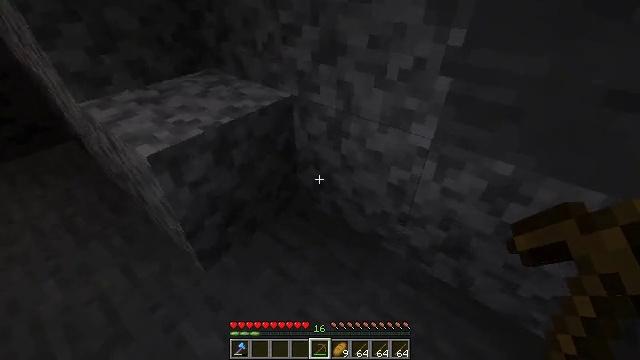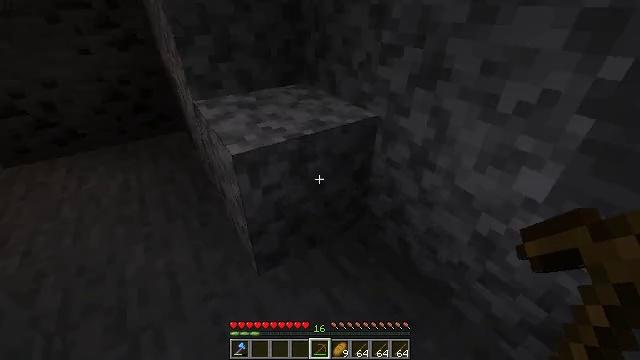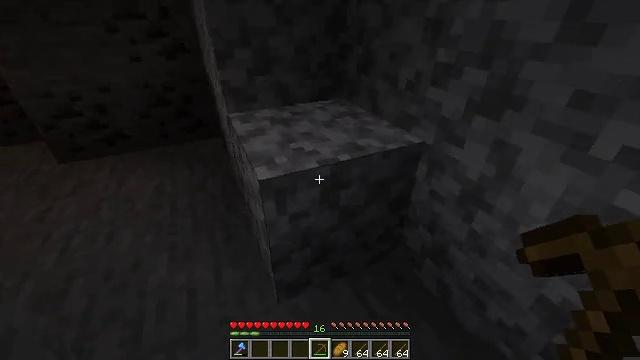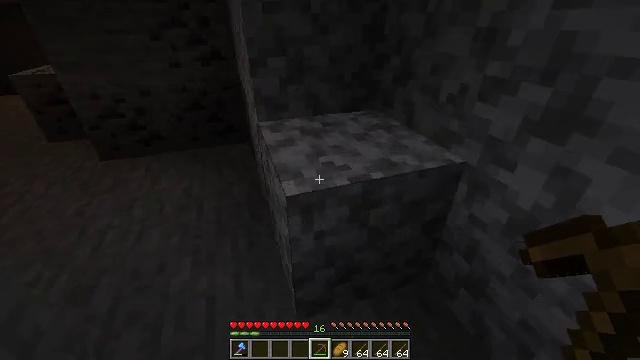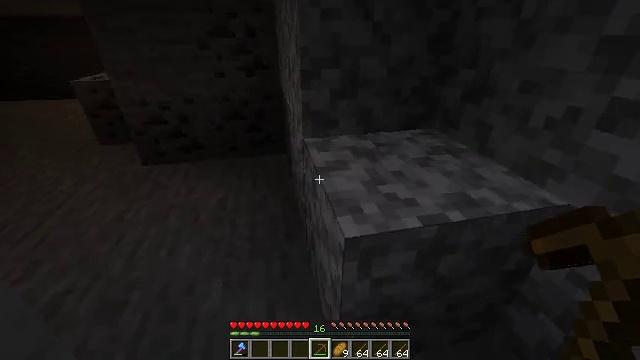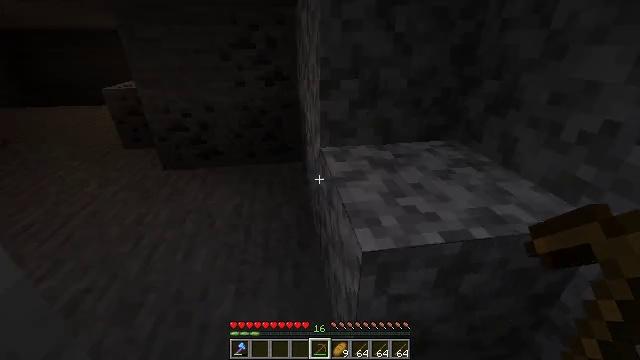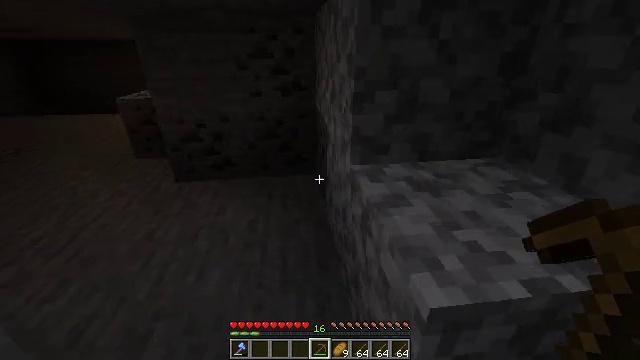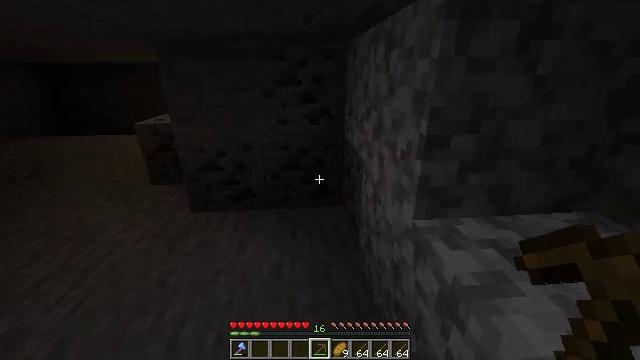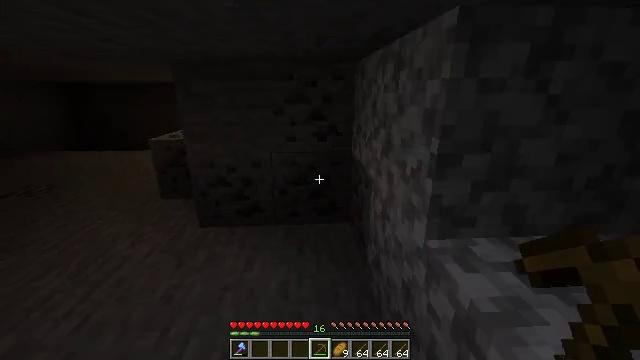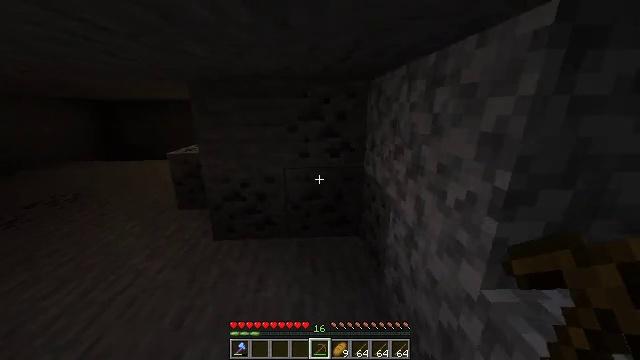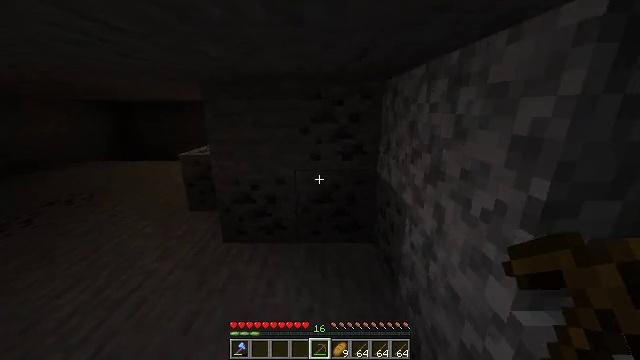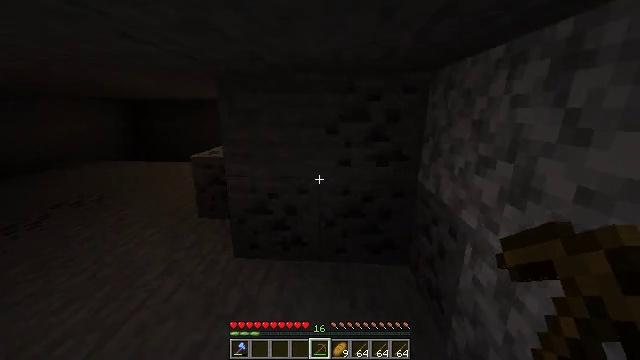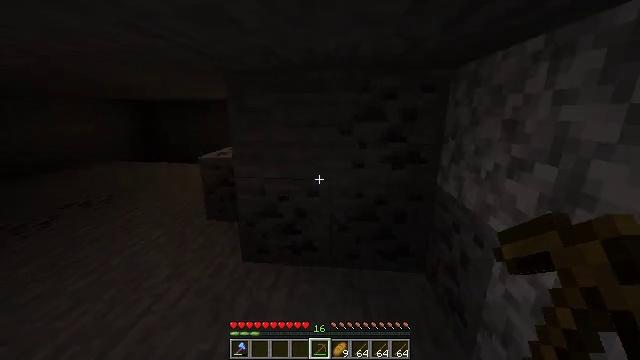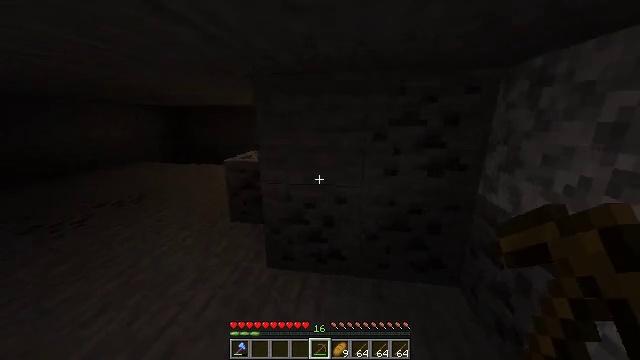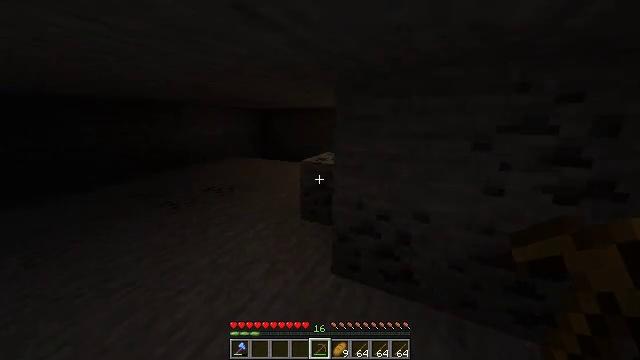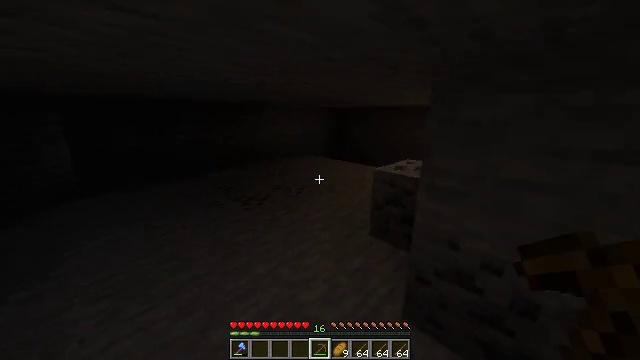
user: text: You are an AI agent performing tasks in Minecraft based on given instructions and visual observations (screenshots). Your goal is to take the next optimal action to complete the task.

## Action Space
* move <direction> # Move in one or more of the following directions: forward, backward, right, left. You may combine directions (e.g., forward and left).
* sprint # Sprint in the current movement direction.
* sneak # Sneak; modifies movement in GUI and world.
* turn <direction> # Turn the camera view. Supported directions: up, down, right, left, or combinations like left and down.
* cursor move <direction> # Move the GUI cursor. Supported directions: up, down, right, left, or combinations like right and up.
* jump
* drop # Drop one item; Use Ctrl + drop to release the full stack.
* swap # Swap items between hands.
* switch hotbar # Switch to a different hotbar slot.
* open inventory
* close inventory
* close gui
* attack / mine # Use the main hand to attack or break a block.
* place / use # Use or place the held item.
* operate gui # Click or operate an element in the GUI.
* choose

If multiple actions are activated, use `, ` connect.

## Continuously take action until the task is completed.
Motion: motion action
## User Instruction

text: Gather netherrack as a building material.
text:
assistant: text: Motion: move forward, turn left and up
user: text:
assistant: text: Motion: move forward, turn left and up
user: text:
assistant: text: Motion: move forward and move left, turn left and up
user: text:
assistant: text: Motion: move forward and move left, turn left and up
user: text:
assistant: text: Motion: move forward and move left, turn left and up
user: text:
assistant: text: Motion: move forward and move left, turn left and up
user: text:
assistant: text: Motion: move forward and move left, sprint, turn left and up
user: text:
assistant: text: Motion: move forward and move left, sprint, turn left and up
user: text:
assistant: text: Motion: move forward and move left, sprint, turn up
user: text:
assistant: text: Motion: move forward and move left, sprint, turn left
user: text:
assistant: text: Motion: move forward and move left, sprint, turn left
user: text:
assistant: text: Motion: move forward and move left, sprint, turn left
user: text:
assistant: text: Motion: move forward, sprint, turn left
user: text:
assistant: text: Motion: move forward, sprint, turn left
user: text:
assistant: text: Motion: move forward, sprint, turn left
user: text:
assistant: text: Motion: move forward, sprint, turn left
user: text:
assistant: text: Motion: move forward, sprint
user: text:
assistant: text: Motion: move forward, sprint, turn left and down
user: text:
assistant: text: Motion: move forward, sprint, turn left and down
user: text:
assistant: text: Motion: move forward, sprint
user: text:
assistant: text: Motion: move forward, sprint
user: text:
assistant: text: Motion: move forward and move left, sprint
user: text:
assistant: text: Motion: move forward and move left
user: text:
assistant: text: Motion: move forward and move left, turn right and down
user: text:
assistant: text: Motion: move forward and move left, turn right and down
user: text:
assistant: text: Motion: move forward and move left, turn right
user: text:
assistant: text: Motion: move forward and move left, turn right
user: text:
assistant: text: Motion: move forward and move left, turn right
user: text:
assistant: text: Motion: move forward and move left, turn right and up
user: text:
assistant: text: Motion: move forward and move left